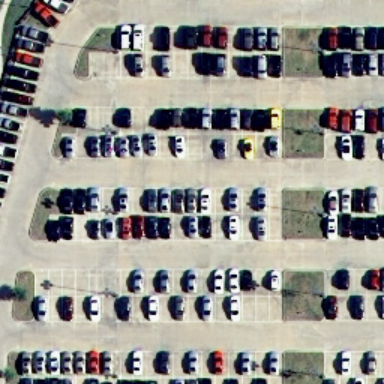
Lots of cars parked in the parking lot .